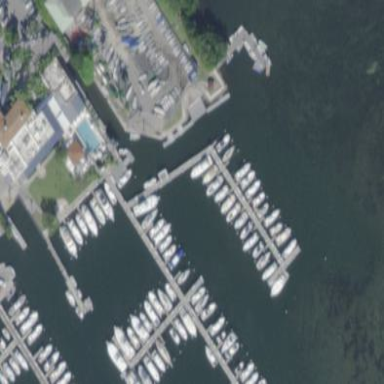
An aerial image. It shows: Marina area for leisure land.